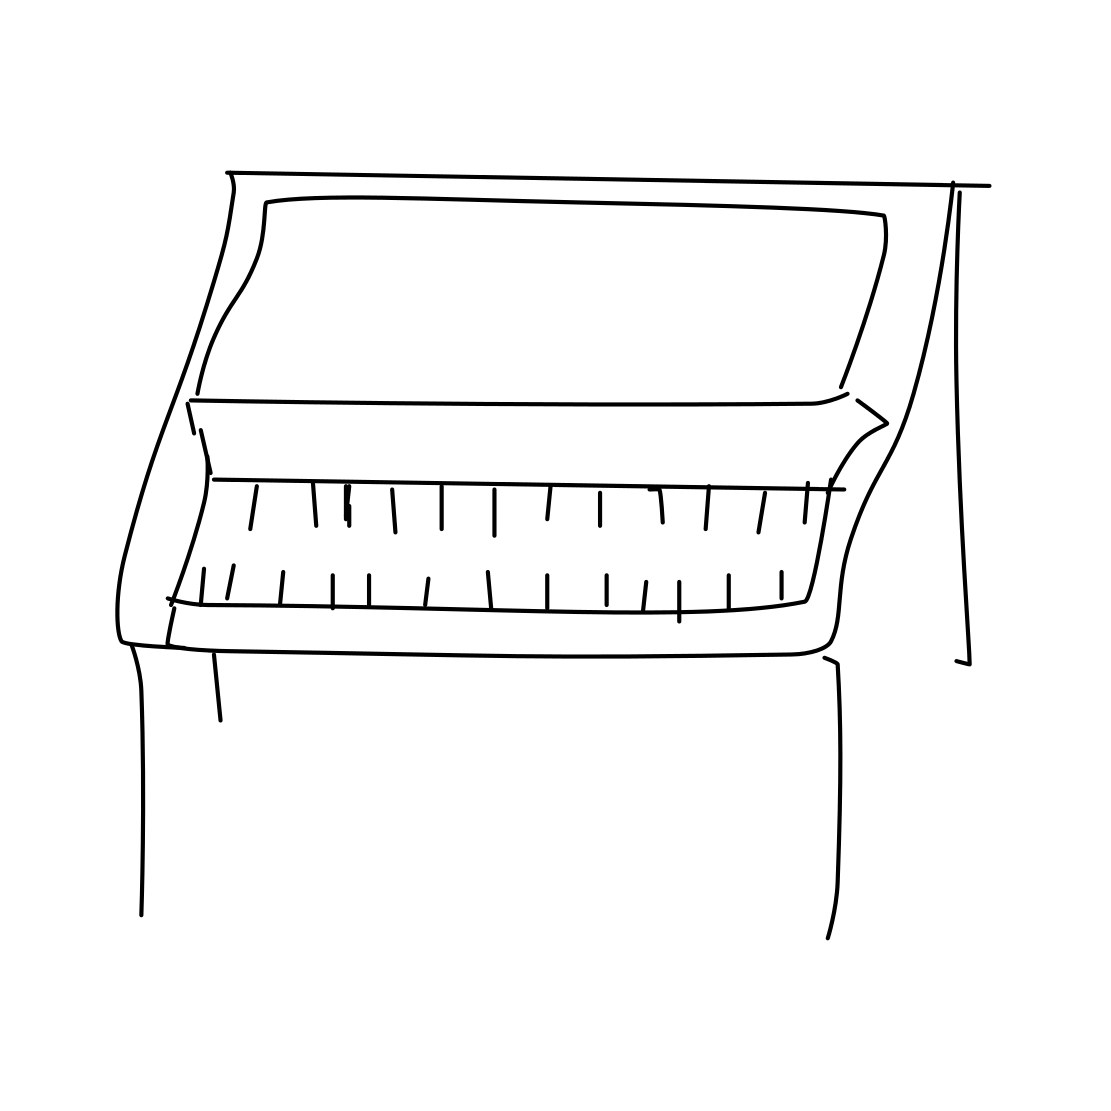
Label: piano